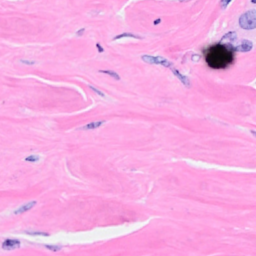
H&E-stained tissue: Breast